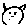
Label: cat